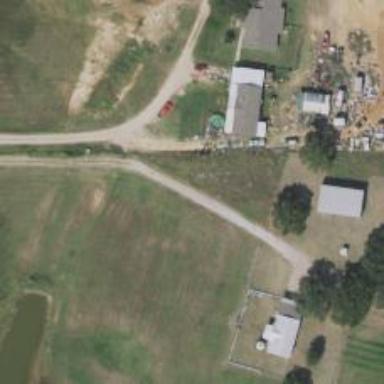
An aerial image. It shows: Driveway.